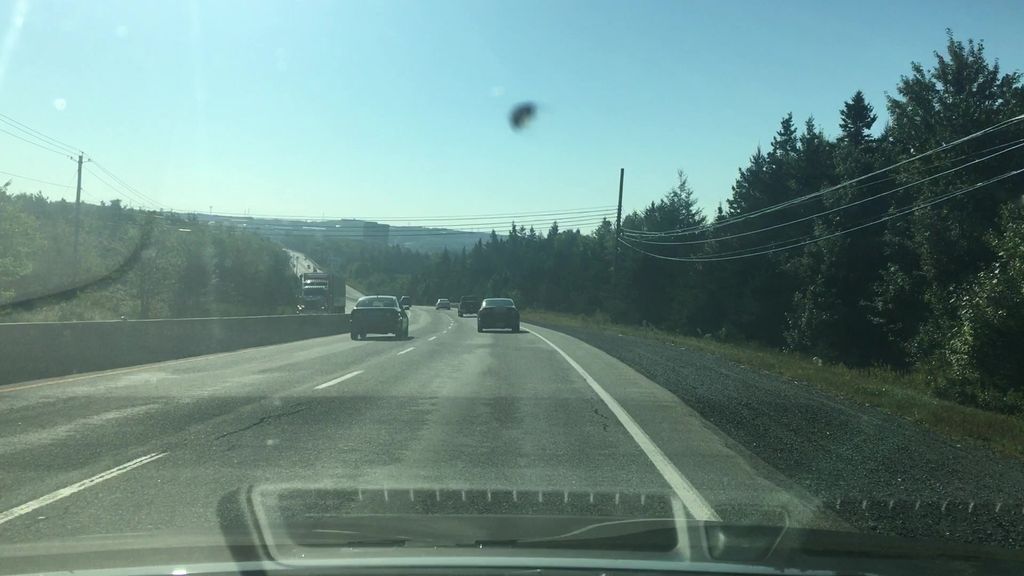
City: halifax